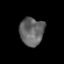
Tissue: prostate
Cell type: Epithelial cells
Senescence score: 0.3438
Nuclear area (px): 664
Mean DAPI intensity: 101.483